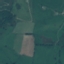
Label: Pasture